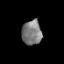
Tissue: prostate
Cell type: T cells
Senescence score: 0.2801
Nuclear area (px): 479
Mean DAPI intensity: 123.678